Field crop: maize
Growth stage: 1
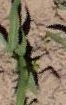
Species: maize